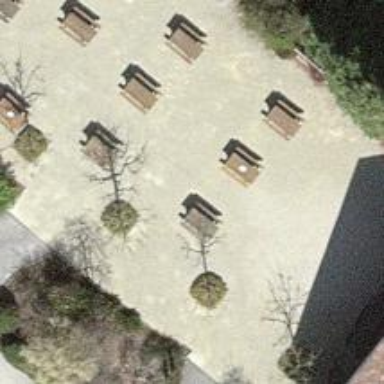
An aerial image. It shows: Picnic table located in leisure land area.